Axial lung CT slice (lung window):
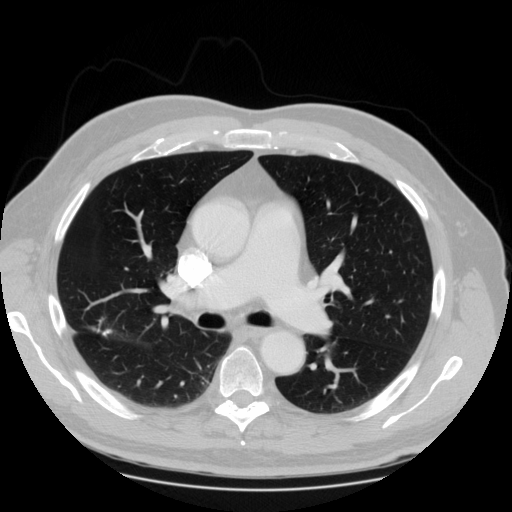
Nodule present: no